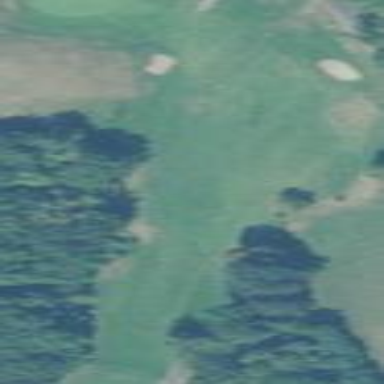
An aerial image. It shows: Golf fairway surrounded by grass.